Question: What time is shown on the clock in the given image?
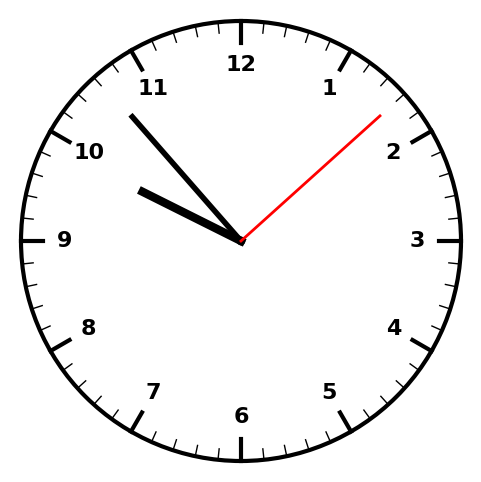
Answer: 09:53:08